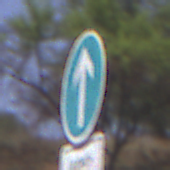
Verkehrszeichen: VorgeschriebeneFahrtrichtungGeradeaus
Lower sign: BesondereFahrzeugeUndTransportgueter6
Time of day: Midday
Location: Outdoor (RoadRail)
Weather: Clear
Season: NotSpecified
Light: Natural